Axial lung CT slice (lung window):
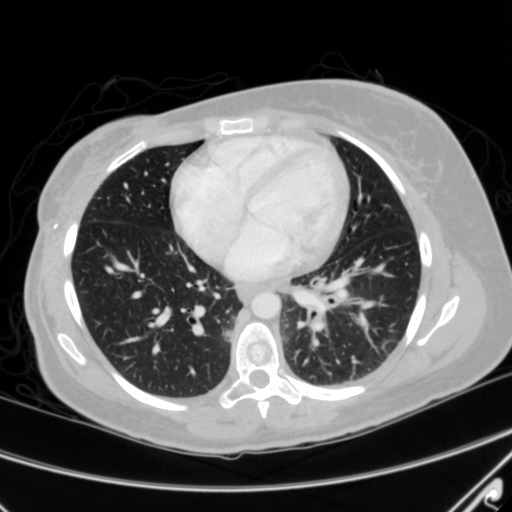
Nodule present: no